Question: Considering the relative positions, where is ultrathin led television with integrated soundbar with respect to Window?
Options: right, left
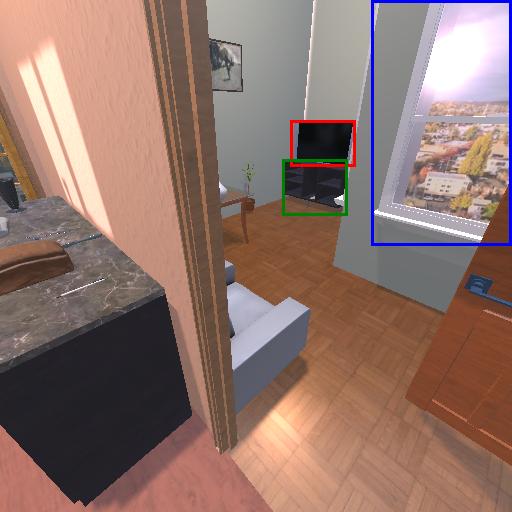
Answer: right